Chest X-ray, PA view. Patient: 52 years old, sex M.
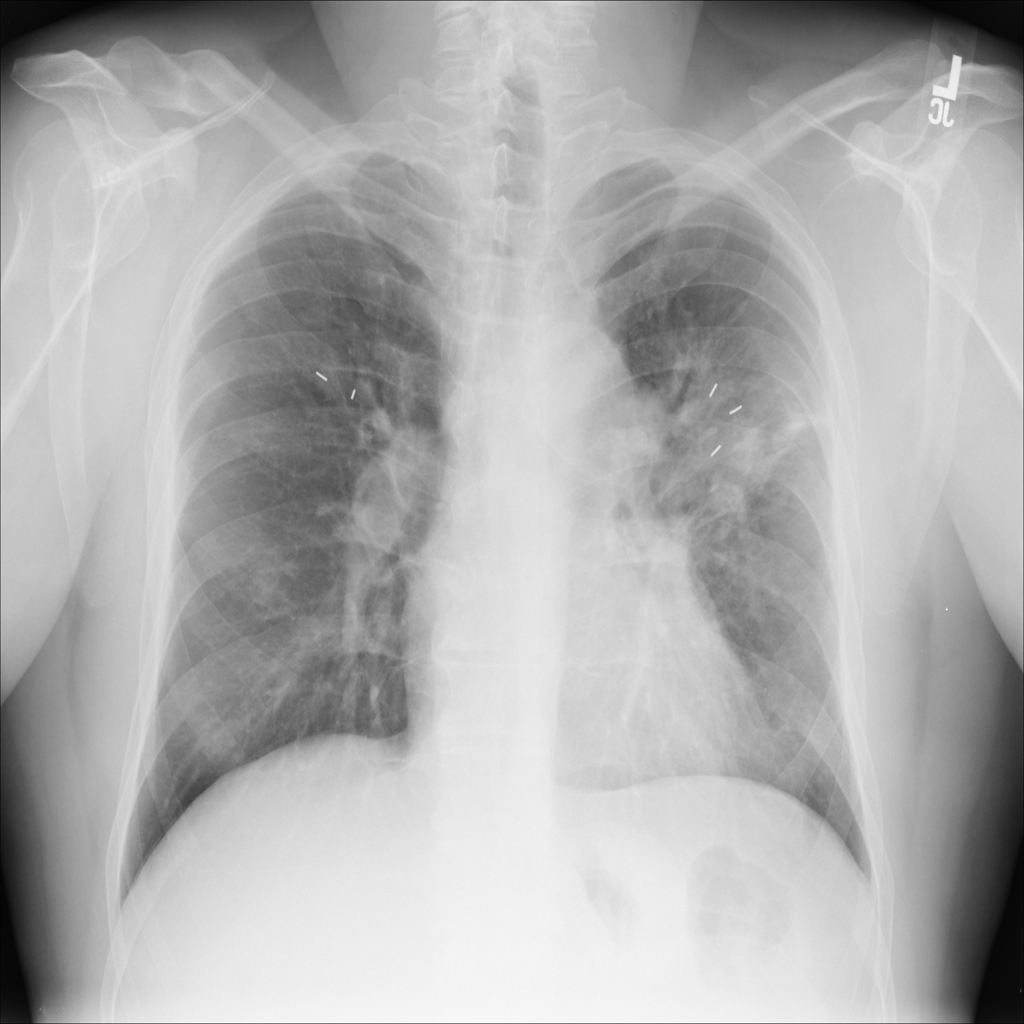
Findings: Atelectasis, Infiltration, Mass